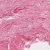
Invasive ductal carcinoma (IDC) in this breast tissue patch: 0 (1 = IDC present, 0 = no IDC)